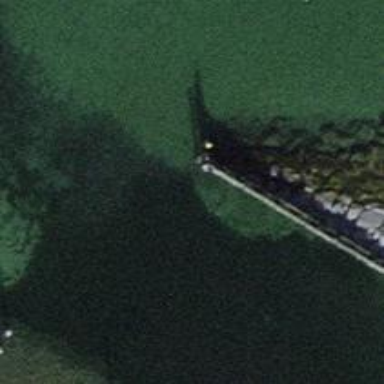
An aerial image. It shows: Breakwater structure.